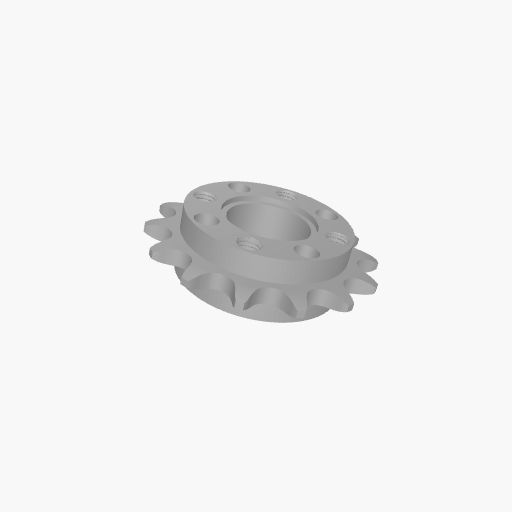
Part: SteelHubMountSprocket14ID